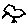
Label: bird